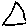
Label: triangle